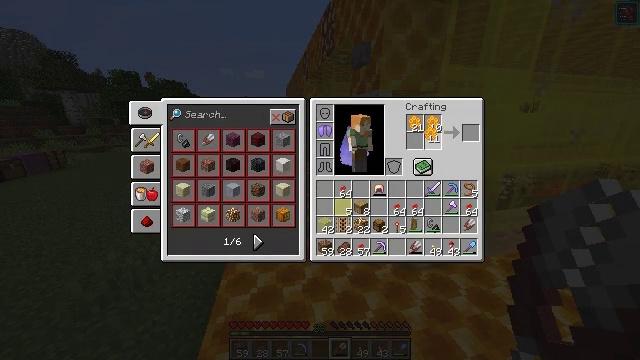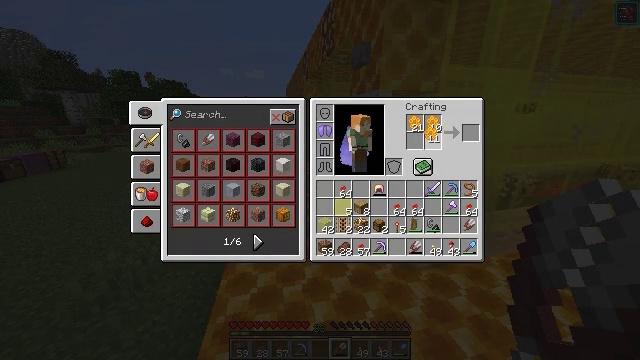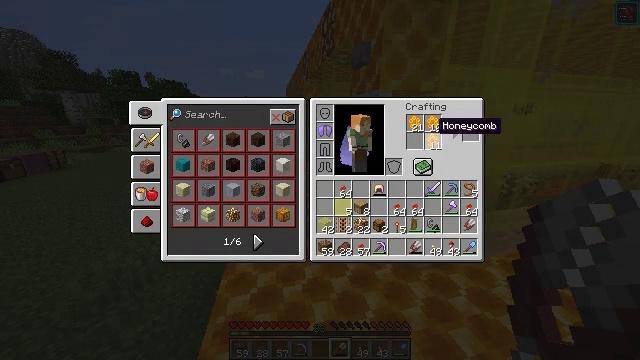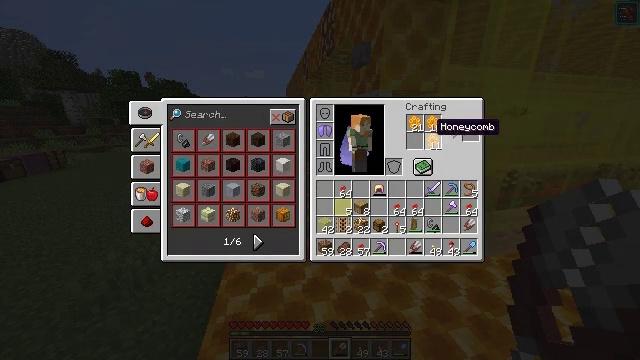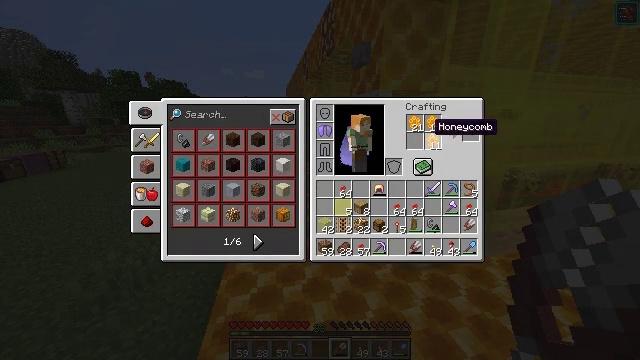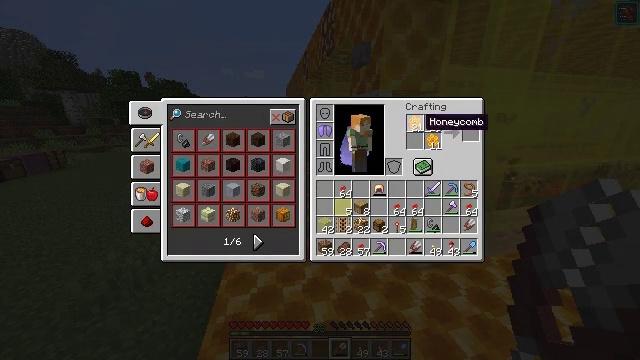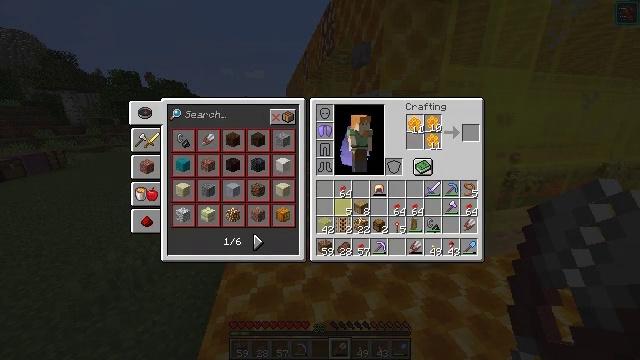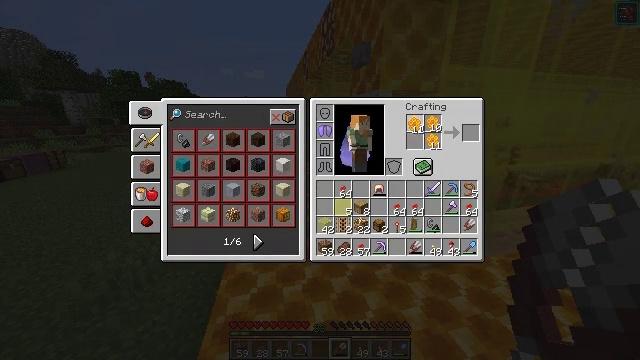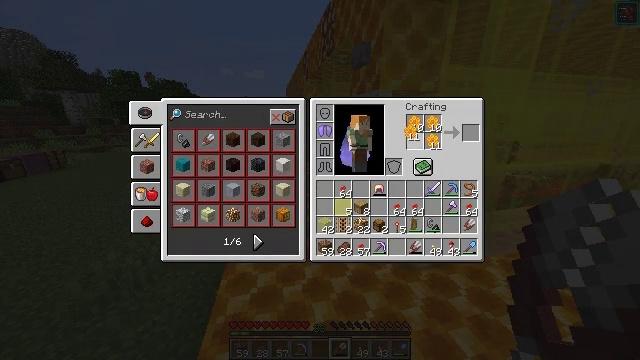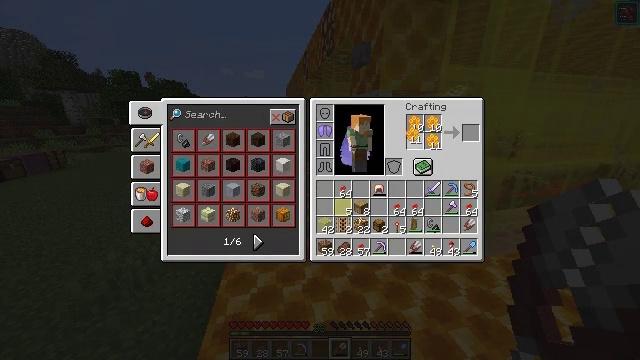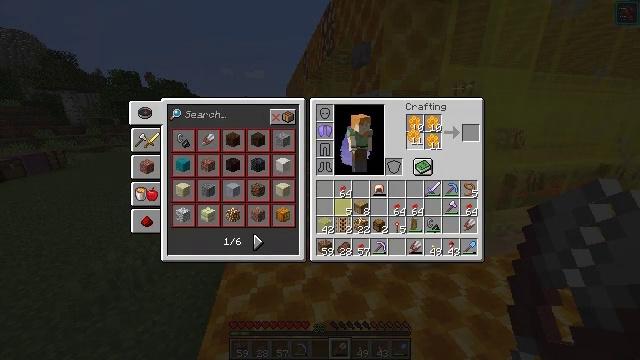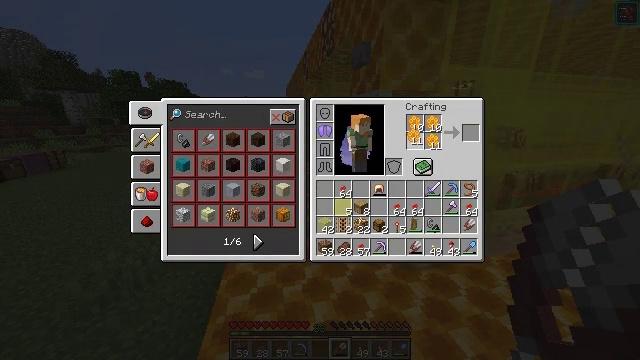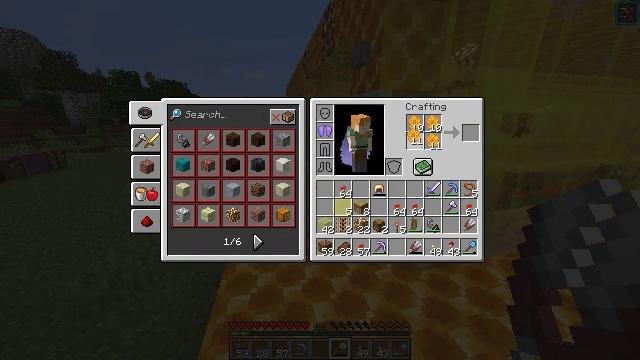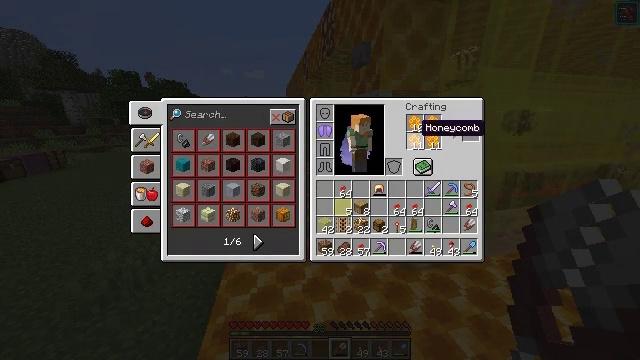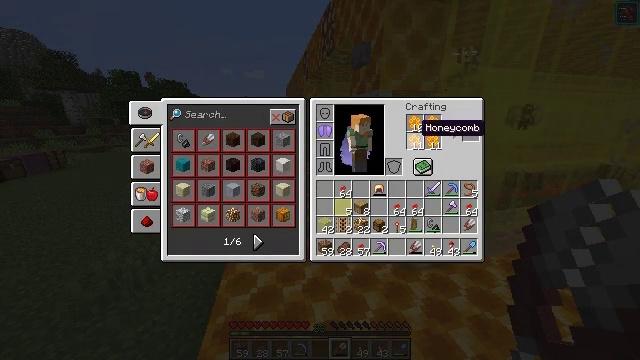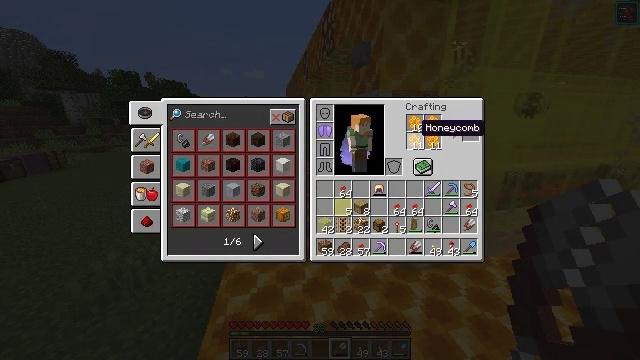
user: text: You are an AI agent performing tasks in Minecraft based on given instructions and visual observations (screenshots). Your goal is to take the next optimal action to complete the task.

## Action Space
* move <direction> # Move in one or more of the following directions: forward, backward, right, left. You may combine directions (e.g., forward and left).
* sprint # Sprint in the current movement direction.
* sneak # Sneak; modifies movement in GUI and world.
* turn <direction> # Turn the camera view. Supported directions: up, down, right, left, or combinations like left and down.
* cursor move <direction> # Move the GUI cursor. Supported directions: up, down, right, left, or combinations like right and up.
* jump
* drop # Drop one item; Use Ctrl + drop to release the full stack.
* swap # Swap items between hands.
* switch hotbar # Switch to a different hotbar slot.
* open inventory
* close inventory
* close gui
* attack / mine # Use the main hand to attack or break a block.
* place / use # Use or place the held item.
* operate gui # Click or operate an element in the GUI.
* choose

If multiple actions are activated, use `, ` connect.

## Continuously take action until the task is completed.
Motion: motion action
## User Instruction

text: Interact with the crafting table to make a honeycomb block from honeycombs.
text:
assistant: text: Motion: operate gui
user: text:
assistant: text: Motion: no_op
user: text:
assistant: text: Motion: no_op
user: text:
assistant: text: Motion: no_op
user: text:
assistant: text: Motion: cursor move left
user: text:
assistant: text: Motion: choose
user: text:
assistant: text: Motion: choose
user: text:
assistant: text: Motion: cursor move down, choose
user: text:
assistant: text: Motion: no_op
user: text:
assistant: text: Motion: no_op
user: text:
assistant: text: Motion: operate gui
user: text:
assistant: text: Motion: operate gui
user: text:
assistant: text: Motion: no_op
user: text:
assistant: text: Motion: no_op
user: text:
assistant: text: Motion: no_op
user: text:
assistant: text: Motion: sneak
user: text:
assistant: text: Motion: sneak, cursor move right
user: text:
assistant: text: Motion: sneak, cursor move right
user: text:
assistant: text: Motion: sneak, cursor move right
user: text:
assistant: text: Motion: sneak
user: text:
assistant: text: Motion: sneak
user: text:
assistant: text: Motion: sneak
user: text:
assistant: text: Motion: sneak, choose
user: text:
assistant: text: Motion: sneak, choose
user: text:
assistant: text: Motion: sneak
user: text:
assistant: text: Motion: sneak
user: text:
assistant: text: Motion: sneak
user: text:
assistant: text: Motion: sneak